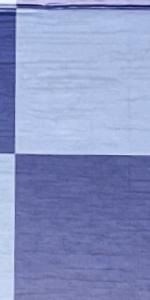
Label: Empty